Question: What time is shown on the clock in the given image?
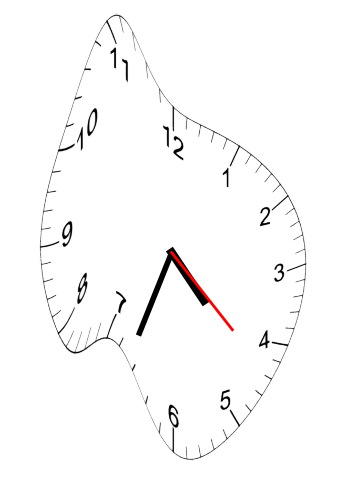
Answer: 04:33:22